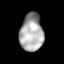
Tissue: lung
Cell type: Epithelial cells
Senescence score: 0.1987
Nuclear area (px): 848
Mean DAPI intensity: 169.904